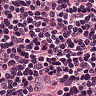
Metastatic tissue present: no